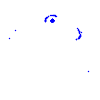
Particle: proton